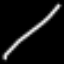
Label: line